Interaction volume radius: 5 \u00c5
Interaction volume height: 25 \u00c5
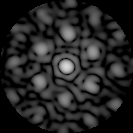
Disorder parameter: 0.5465